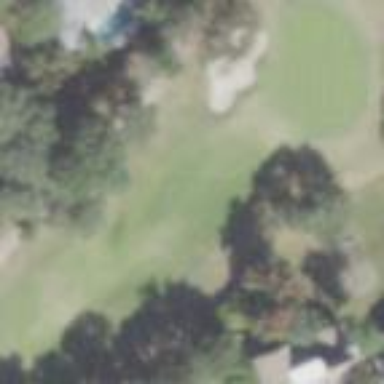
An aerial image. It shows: Golf fairway in the image.